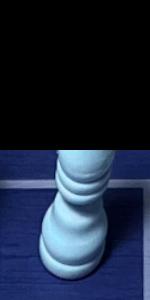
Label: Bishop_White